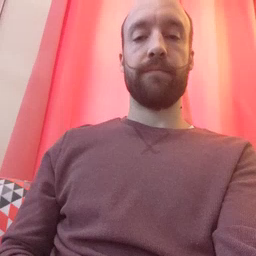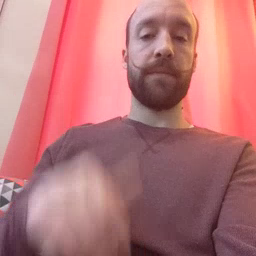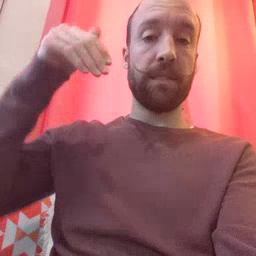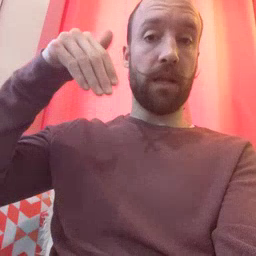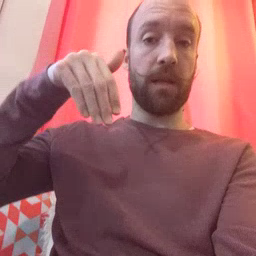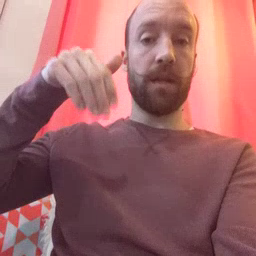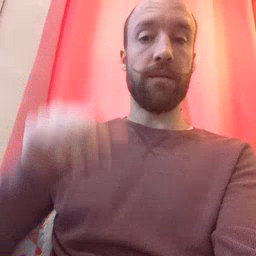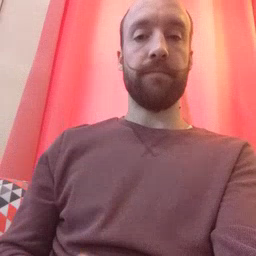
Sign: night